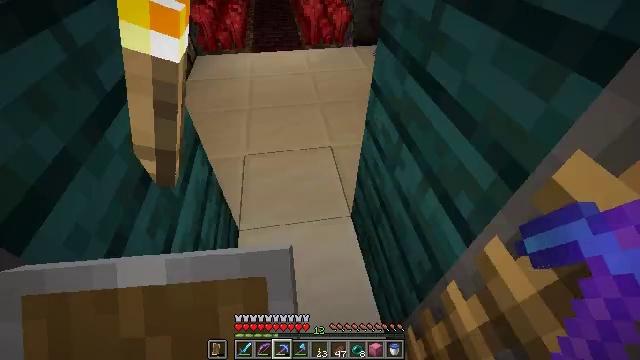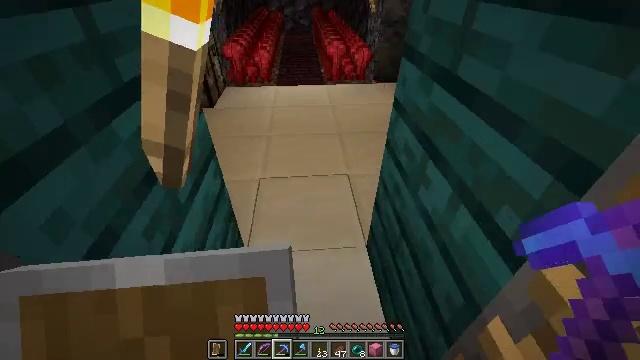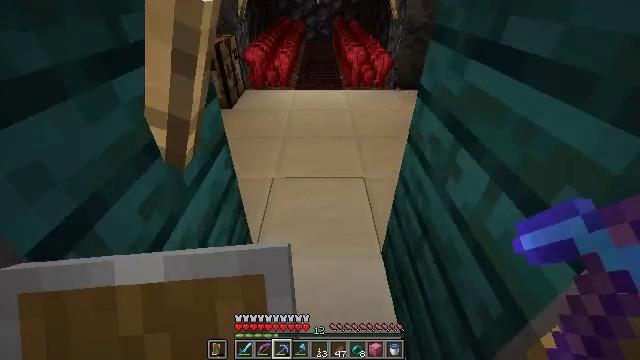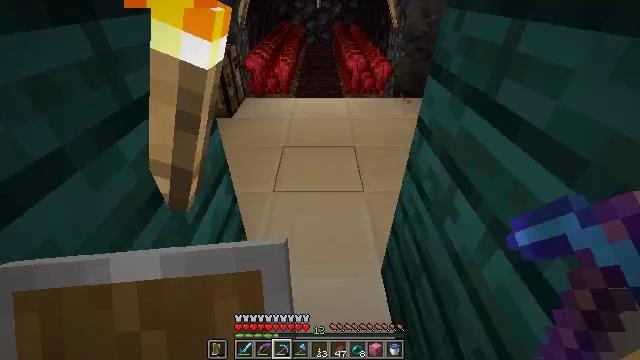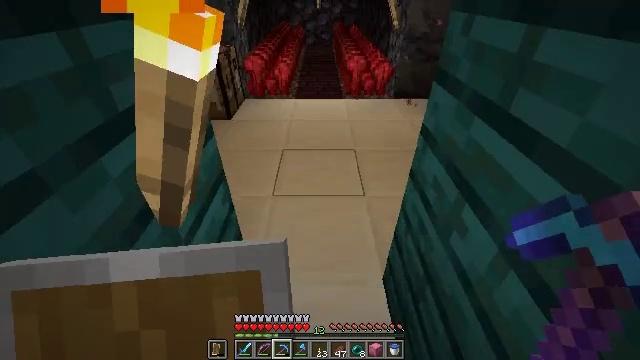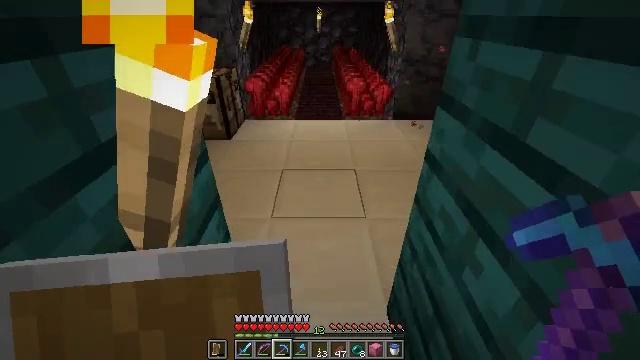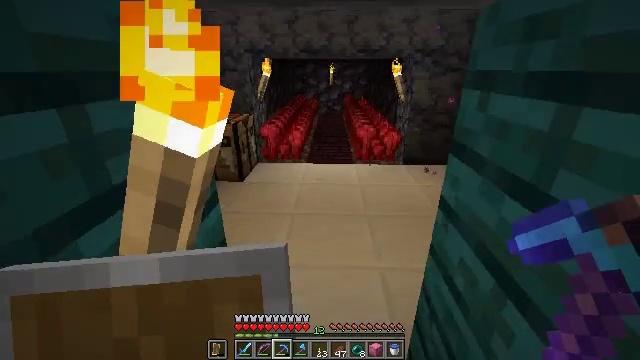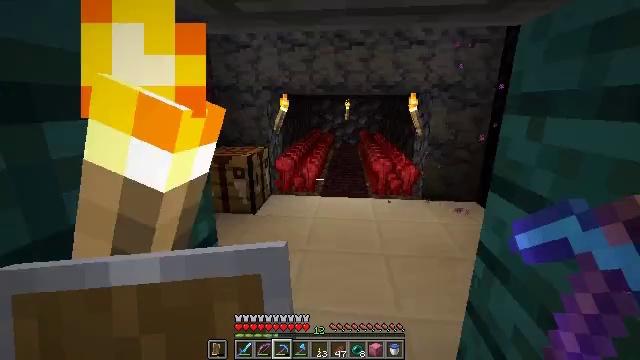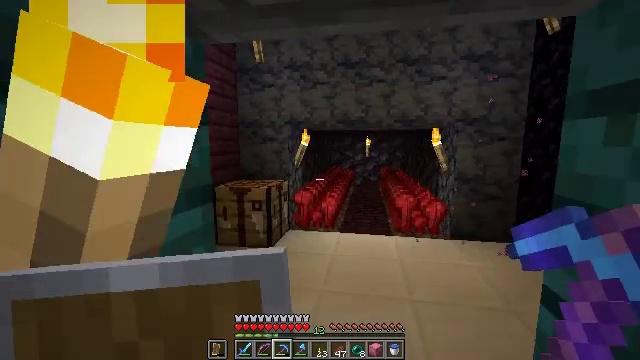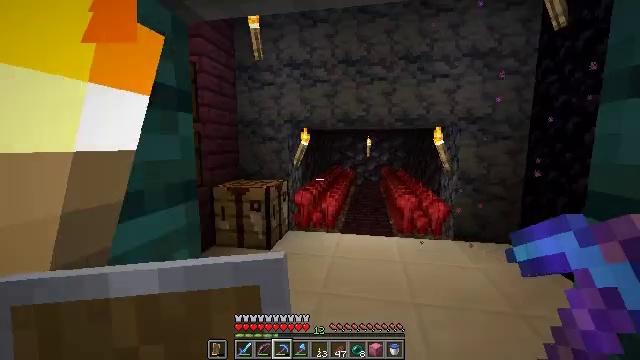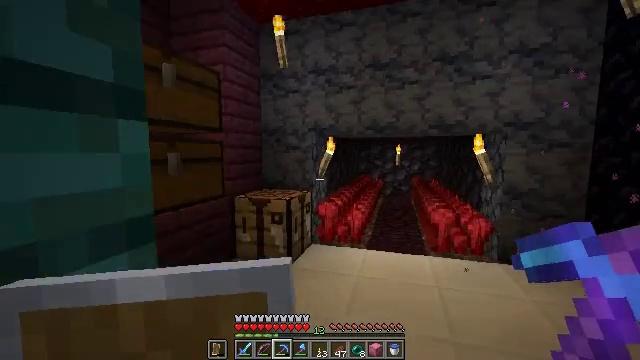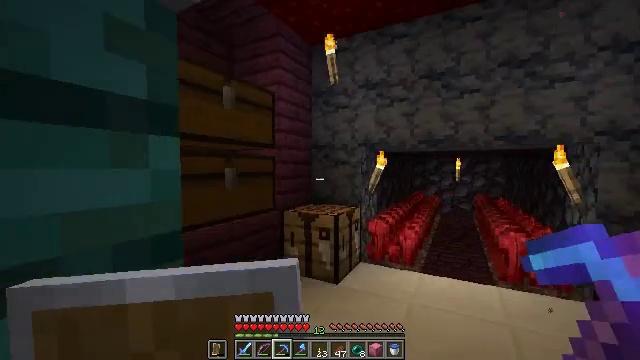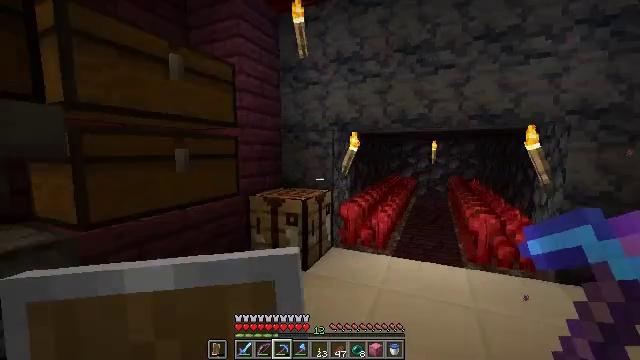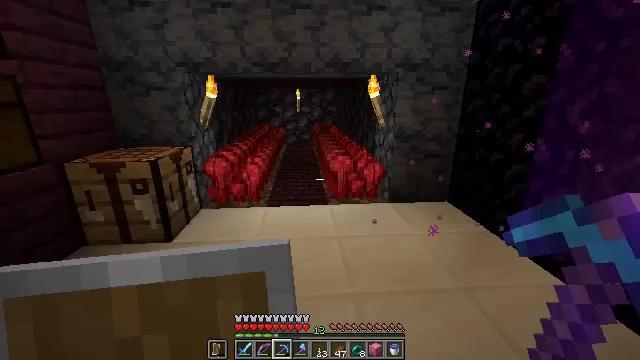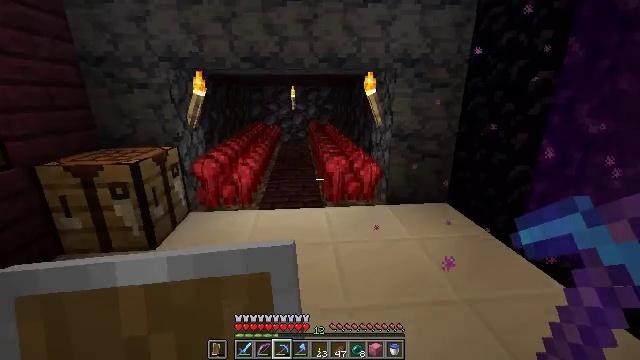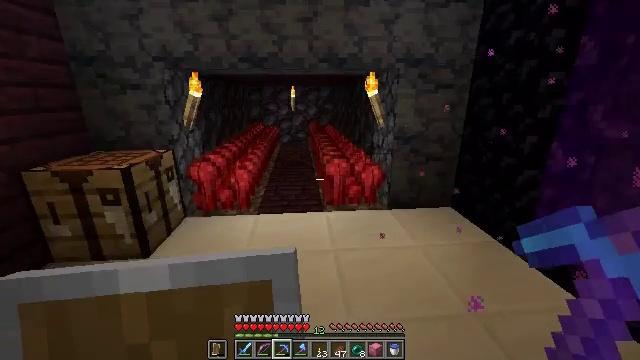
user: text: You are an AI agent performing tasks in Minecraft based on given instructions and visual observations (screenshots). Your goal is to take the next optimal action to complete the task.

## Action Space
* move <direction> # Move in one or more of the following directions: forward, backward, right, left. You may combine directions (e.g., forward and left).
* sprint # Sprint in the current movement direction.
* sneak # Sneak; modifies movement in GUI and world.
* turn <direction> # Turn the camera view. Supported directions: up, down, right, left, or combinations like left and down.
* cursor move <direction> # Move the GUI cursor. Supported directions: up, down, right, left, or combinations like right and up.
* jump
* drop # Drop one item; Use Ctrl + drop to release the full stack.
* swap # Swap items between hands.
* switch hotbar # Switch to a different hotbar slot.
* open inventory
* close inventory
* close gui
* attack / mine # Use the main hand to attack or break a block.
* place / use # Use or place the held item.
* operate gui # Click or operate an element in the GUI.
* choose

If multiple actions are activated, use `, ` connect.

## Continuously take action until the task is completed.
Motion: motion action
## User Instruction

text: Harvest nether wart in the Nether.
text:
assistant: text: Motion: move forward, turn left and up
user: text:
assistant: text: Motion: move forward, turn left and up
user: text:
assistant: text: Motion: move forward
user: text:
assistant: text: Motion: move forward
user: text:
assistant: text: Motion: move forward, turn up
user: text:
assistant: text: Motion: move forward, turn left and up
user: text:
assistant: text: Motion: move forward, turn left and up
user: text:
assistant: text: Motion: move forward, turn left and up
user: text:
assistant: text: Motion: move forward
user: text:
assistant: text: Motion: move forward and move right, turn left and up
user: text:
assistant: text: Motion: move forward and move right, turn left and up
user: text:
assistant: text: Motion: move forward and move right, turn right and down
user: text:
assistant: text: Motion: move forward and move right, turn right and down
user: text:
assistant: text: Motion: move forward
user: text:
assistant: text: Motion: move forward
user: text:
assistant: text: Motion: move forward
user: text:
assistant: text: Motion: move forward, turn down
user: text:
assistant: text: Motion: move forward
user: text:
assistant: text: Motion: move forward
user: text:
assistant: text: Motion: move forward, turn right and down
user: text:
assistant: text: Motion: no_op
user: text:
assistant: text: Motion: no_op
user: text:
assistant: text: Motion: no_op
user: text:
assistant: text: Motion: no_op
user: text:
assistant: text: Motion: no_op
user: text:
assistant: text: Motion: turn right and down
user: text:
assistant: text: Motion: no_op
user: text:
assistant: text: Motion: no_op
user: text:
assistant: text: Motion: no_op
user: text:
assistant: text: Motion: no_op